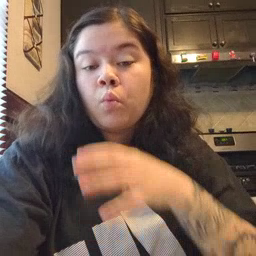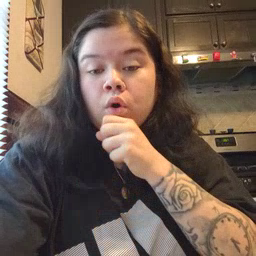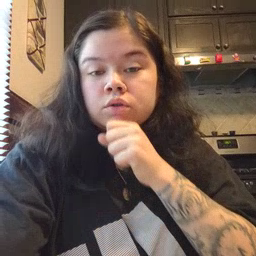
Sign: orange